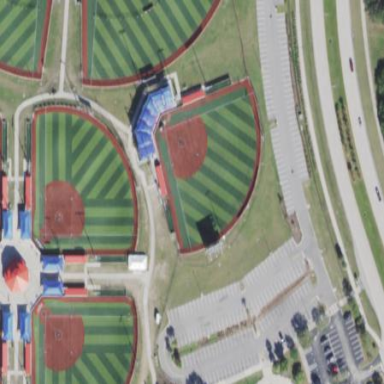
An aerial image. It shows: Baseball pitch for leisure land.